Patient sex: M
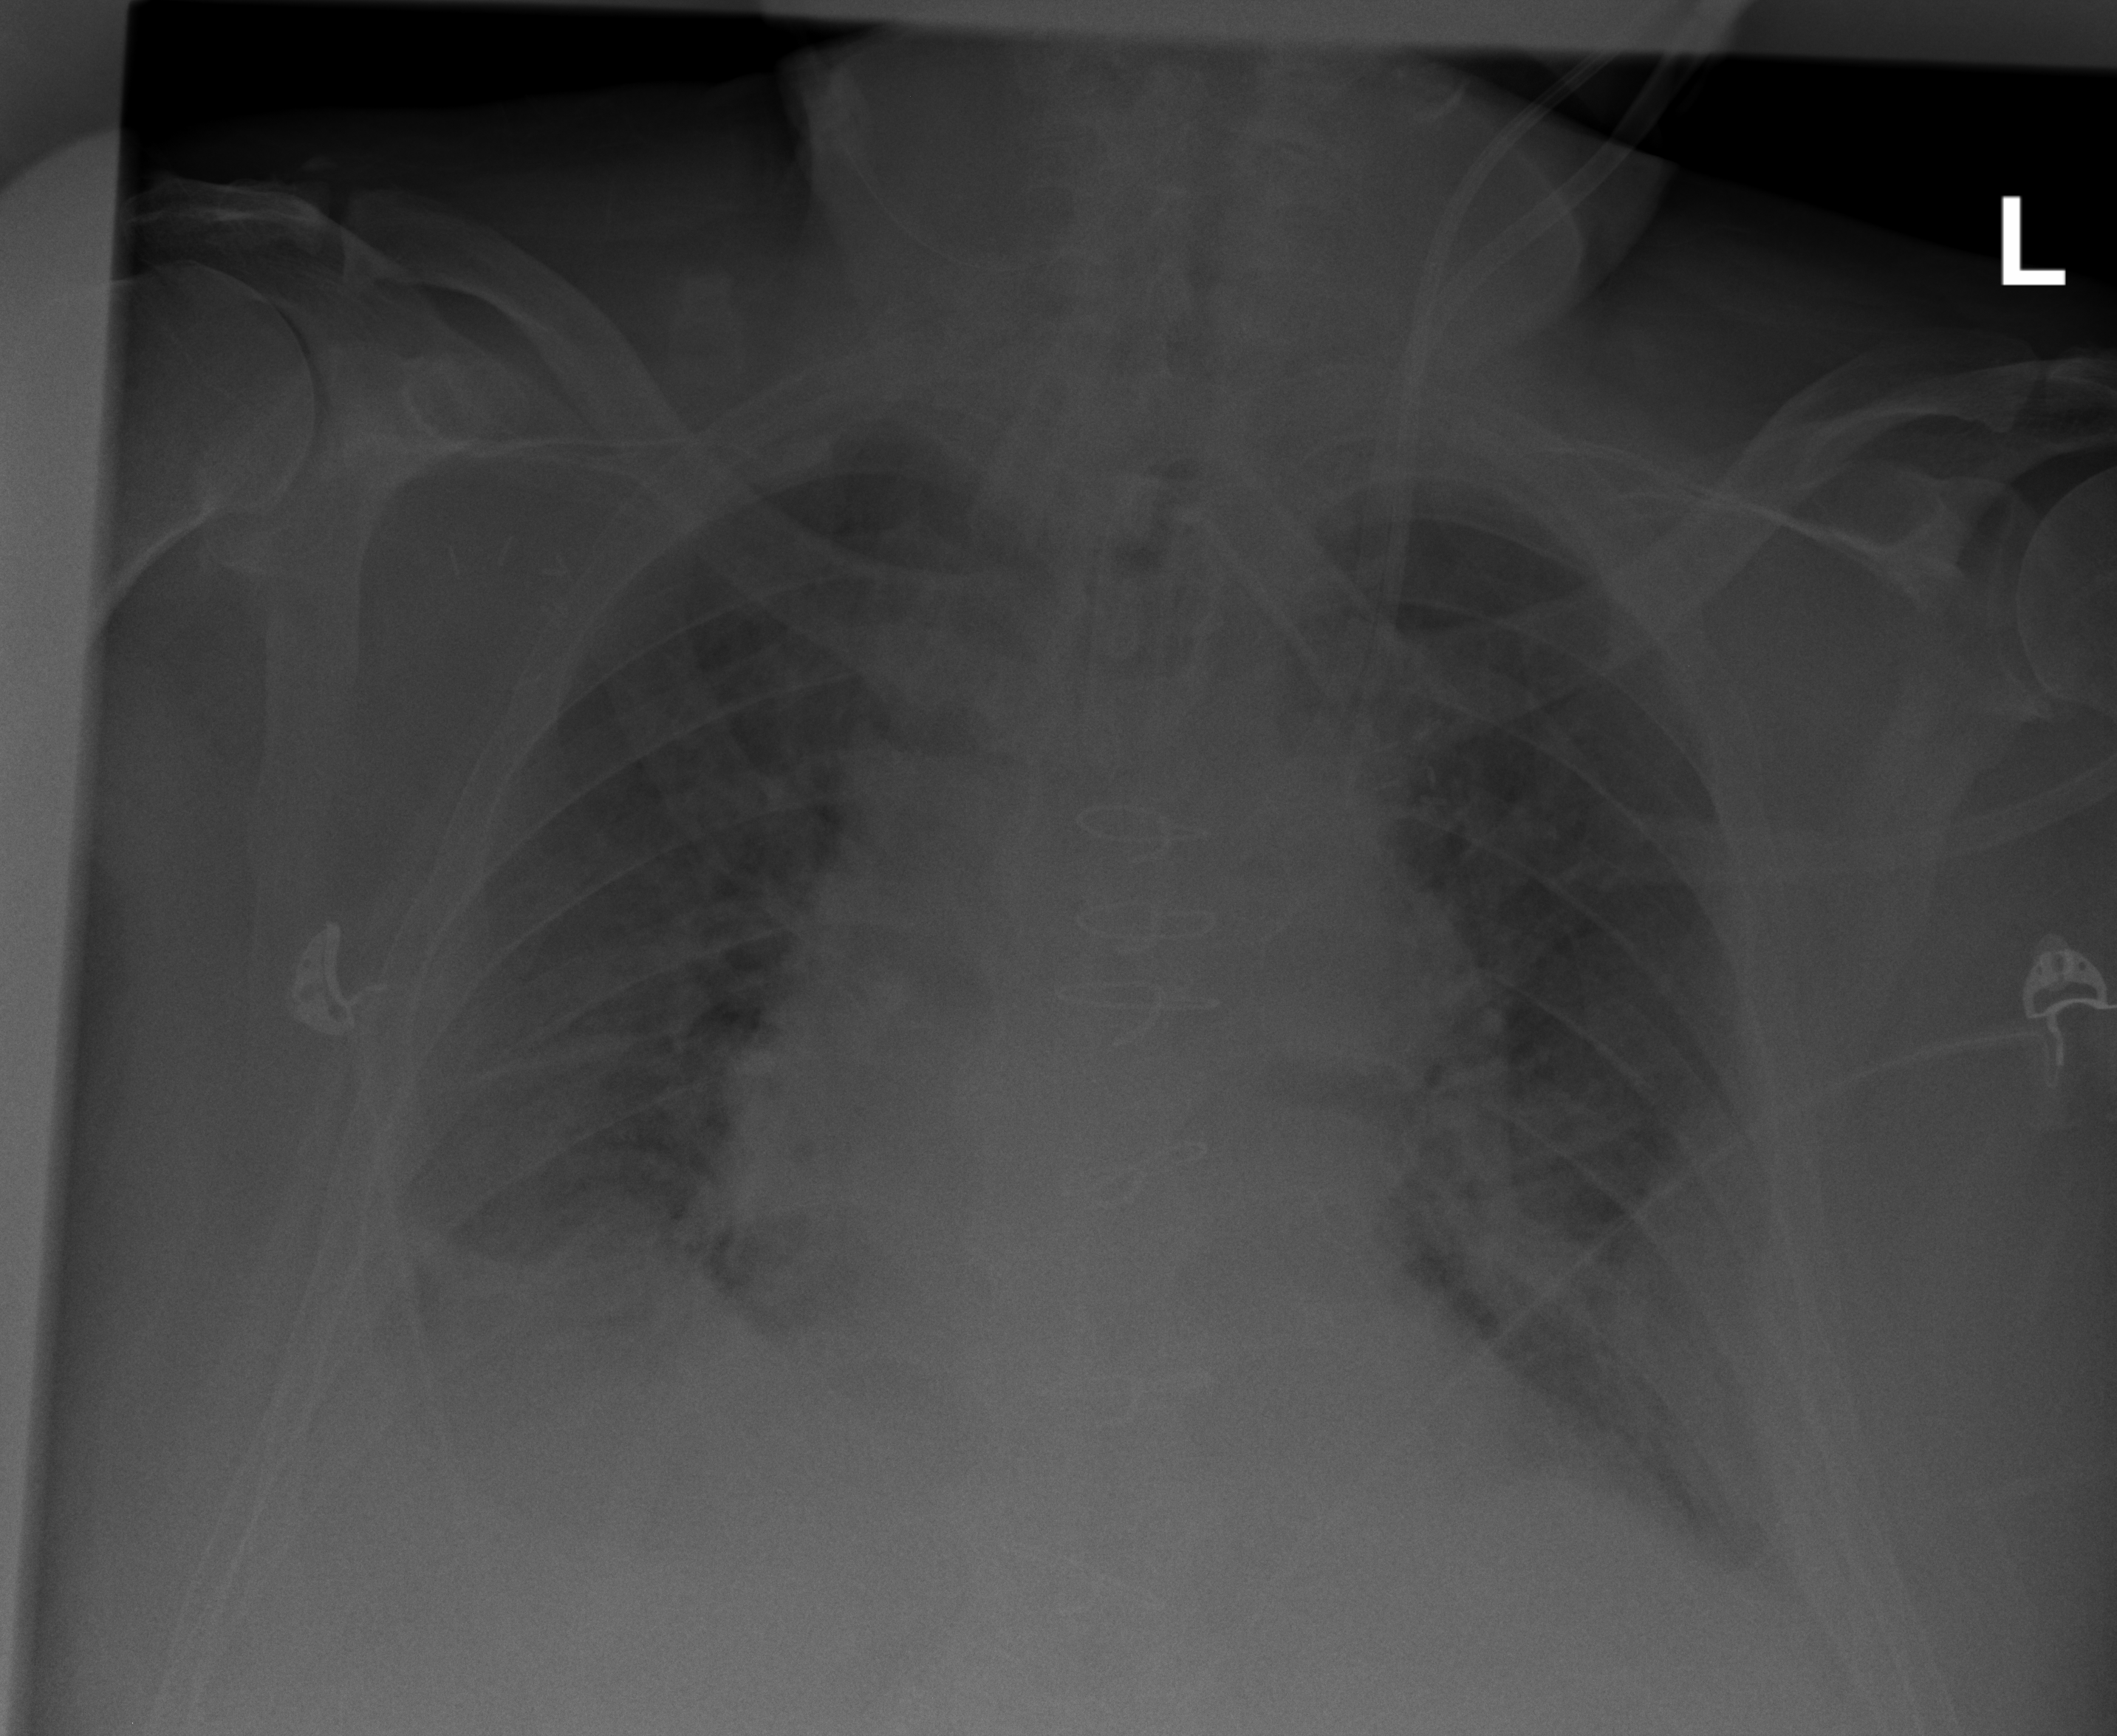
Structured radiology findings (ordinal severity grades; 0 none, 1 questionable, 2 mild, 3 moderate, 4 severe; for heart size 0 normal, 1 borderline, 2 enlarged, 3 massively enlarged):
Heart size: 2
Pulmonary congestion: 2
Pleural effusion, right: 2
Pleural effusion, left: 2
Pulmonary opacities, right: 2
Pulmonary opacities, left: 2
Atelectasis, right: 2
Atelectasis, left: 2